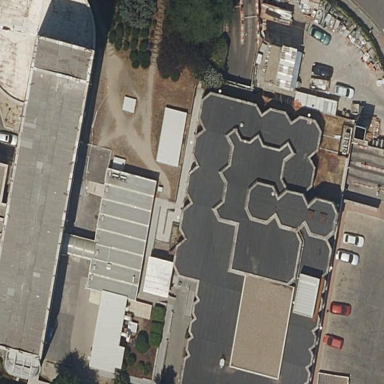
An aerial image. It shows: Hospital building.